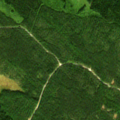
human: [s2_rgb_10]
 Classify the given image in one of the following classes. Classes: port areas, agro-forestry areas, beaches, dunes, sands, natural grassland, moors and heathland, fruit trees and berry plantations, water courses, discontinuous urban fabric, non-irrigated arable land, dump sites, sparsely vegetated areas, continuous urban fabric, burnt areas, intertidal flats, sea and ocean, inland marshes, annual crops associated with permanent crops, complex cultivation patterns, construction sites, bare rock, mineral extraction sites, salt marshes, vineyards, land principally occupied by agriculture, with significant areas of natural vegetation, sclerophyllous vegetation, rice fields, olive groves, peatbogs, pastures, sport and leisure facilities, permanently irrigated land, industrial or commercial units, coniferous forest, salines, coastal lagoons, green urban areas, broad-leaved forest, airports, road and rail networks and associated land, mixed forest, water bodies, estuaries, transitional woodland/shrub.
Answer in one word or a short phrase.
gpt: coniferous forest, mixed forest